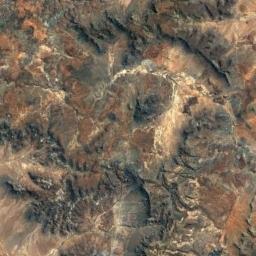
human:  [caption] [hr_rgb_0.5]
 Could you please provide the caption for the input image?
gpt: The mountain has a rugged surface and its rocks are dark gray .

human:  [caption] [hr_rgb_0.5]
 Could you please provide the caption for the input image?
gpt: The mountain is full of yellow soil .

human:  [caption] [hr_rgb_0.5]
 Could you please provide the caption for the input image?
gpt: The mountain is covered with brown mud .

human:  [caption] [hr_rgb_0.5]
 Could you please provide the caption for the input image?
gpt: The mountain is uneven and rough .

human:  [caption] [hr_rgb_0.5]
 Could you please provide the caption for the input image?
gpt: There are some rocks on the brown mountain .